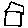
Label: house